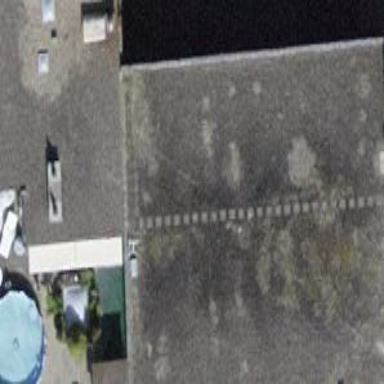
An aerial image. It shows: Building that houses car shop.